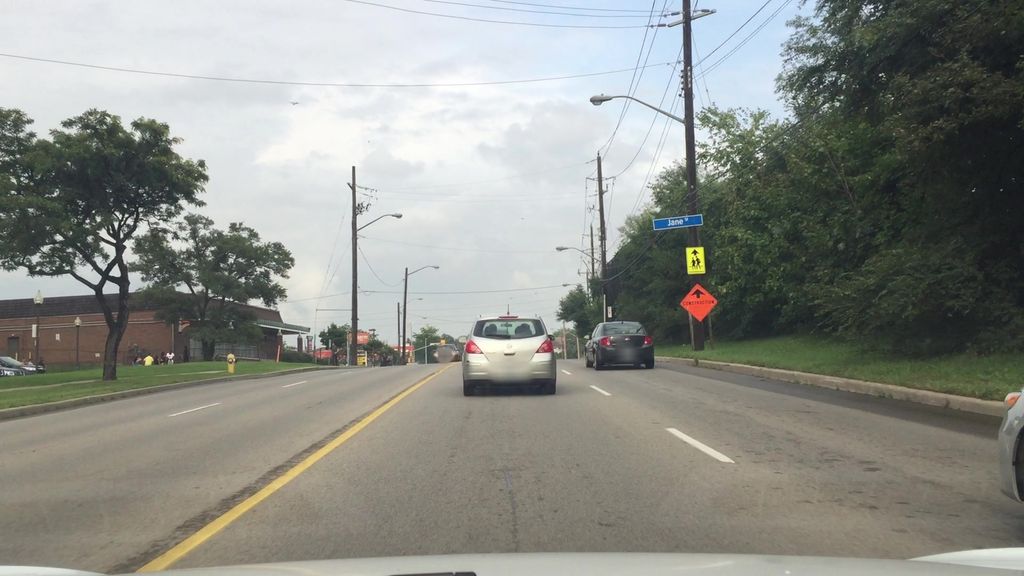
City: toronto